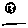
Label: moon